Question: I'm reading a JSON from an URL. It is UTF8 formatted. When I load the UITableView It shows incorrect characters.
Please find attached screenshot at row 2
The code that reads the data is the following:
'''
NSURL *myURL=[NSURL URLWithString:@"http://www.bancariromani.it/cecadm/newClass/modules/rh/index.php?id_cup=15&json=1"];
NSError *error;
NSData *myData=[[NSData alloc]initWithContentsOfURL:myURL];
if(!myData){
return;
}
NSArray *jasonArray=[NSJSONSerialization JSONObjectWithData:myData options:kNilOptions error:&error];
'''
I've also tried this without luck:
'''
NSURL *myURL=[NSURL URLWithString:@"http://www.bancariromani.it/cecadm/newClass/modules/rh/index.php?id_cup=15&json=1"];
NSError *error;
NSString *string = [NSString stringWithContentsOfURL:myURL encoding:NSISOLatin1StringEncoding error:nil];
NSData *myData = [string dataUsingEncoding:NSUTF8StringEncoding];
if(!myData){
return;
}
NSArray *jasonArray=[NSJSONSerialization JSONObjectWithData:myData options:kNilOptions error:&error];
'''
Where I'm i loosing the UTF8 format?
Thanks for helping me
Dario
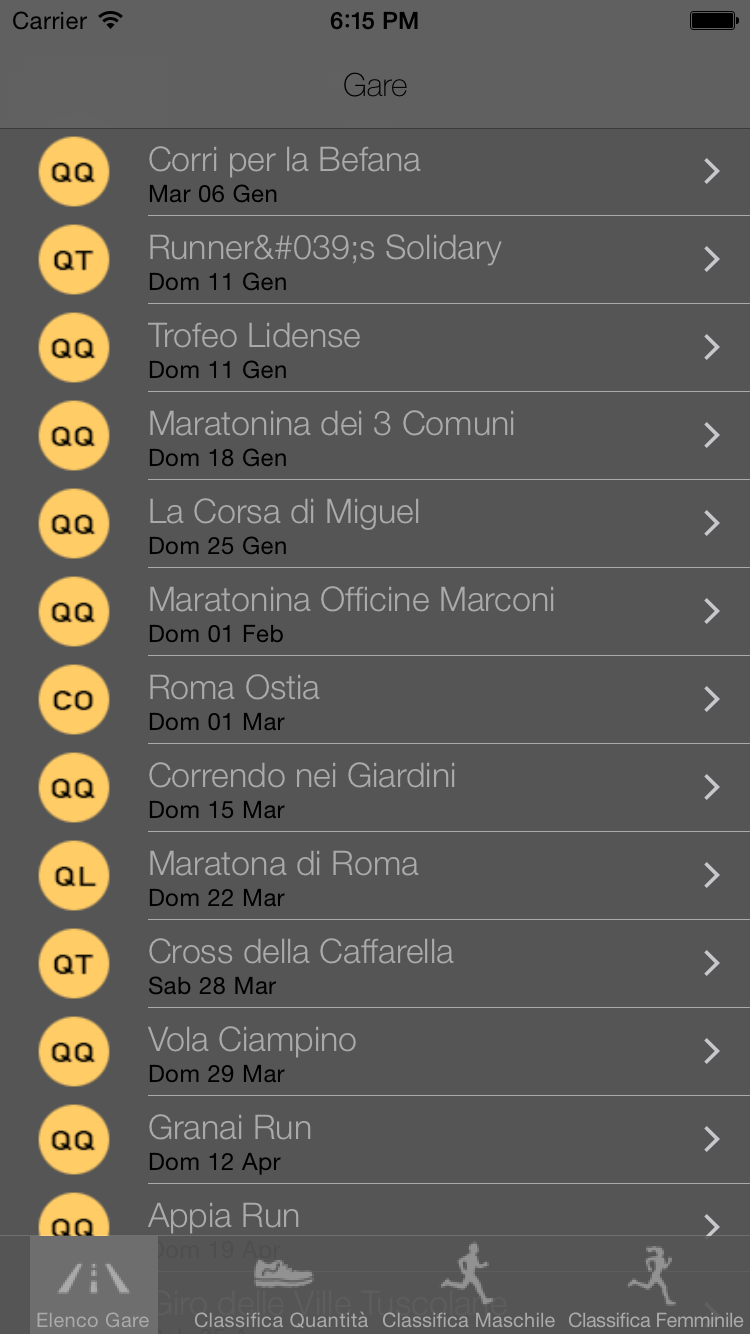
Answer: Your data is using the HTML-way to store special characters. It is different from UTF-8 and is a way to add special characters using ASCII-codepoints.
See <URL>.